Question: I was working on this User information project. I have created login registration for users. The project supposed to show information about logged-in users. When users log in to their profile, it is returning a null reference.

'''
user = FirebaseAuth.getInstance().getCurrentUser();
reference = FirebaseDatabase.getInstance().getReference("Users");
userID = user.getUid();
final TextView emailTextView = (TextView) findViewById(R.id.emailAddress);
final TextView fullNameTextView = (TextView) findViewById(R.id.fullName);
final TextView phoneNumberTextView = (TextView) findViewById(R.id.phoneNumber);
final TextView carNameTextView = (TextView) findViewById(R.id.carName);
final TextView whereTextView = (TextView) findViewById(R.id.where);
final TextView availableTextView = (TextView) findViewById(R.id.available);
final ImageView imageViewImageView = (ImageView) findViewById(R.id.imageView);
reference.child(userID).addListenerForSingleValueEvent(new ValueEventListener() {
@Override
public void onDataChange(@NonNull DataSnapshot snapshot) {
User userProfile = snapshot.getValue(User.class);
if (userProfile != null) {
String fullName = userProfile.getFullName();
String phoneNumber = userProfile.phoneNumber;
String carName = userProfile.carName;
String email = userProfile.email;
Boolean where = userProfile.where;
Boolean isAvailable = userProfile.isAvailable;
String imageView = userProfile.uriImage;
fullNameTextView.setText(fullName);
phoneNumberTextView.setText(phoneNumber);
carNameTextView.setText(carName);
emailTextView.setText(email);
if (where == false) {
whereTextView.setText("Tashkent");
} else {
whereTextView.setText("Urgench");
}
if (isAvailable == false) {
availableTextView.setText("No");
} else {
availableTextView.setText("Yes");
}
Uri imgUri = Uri.parse(imageView);
imageViewImageView.setImageURI(imgUri);
} else {
Toast.makeText(ProfileActivity.this, "poshol naxuy", Toast.LENGTH_SHORT).show();
}
}
@Override
public void onCancelled(@NonNull DatabaseError error) {
Toast.makeText(ProfileActivity.this, "Something wrong happened", Toast.LENGTH_SHORT).show();
}
});
'''
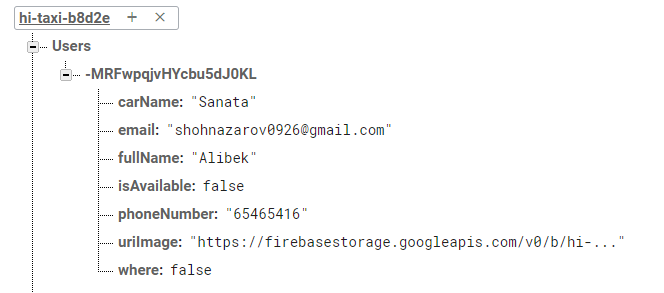
Answer: The key of the user node that is showing in your JSON ('-MRF...J0KL') was generated by calling 'push()' in a 'DatabaseReference'. It does not match a Firebase Authentication UID, so your 'reference.child(userID)' ends up pointing to a non-existing node. That means that the 'snapshot' is going to be empty, and 'snapshot.getValue(User.class)' correctly returns 'null' as no 'User' exists in the snapshot.
My guess is that you add this data with something like:
'''
reference.push().setValue(userInfo);
'''
Instead you should be writing it with:
'''
reference.child(userID).setValue(userInfo);
'''